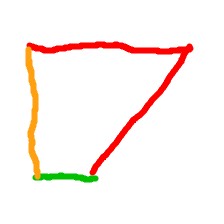
Shape: trapezoid